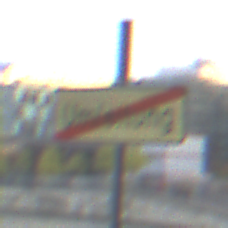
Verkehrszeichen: EndeDerUmleitungsankuendigung
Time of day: SunriseSunset
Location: Outdoor (Urban)
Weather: PartlyCloudy
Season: NotSpecified
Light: Natural